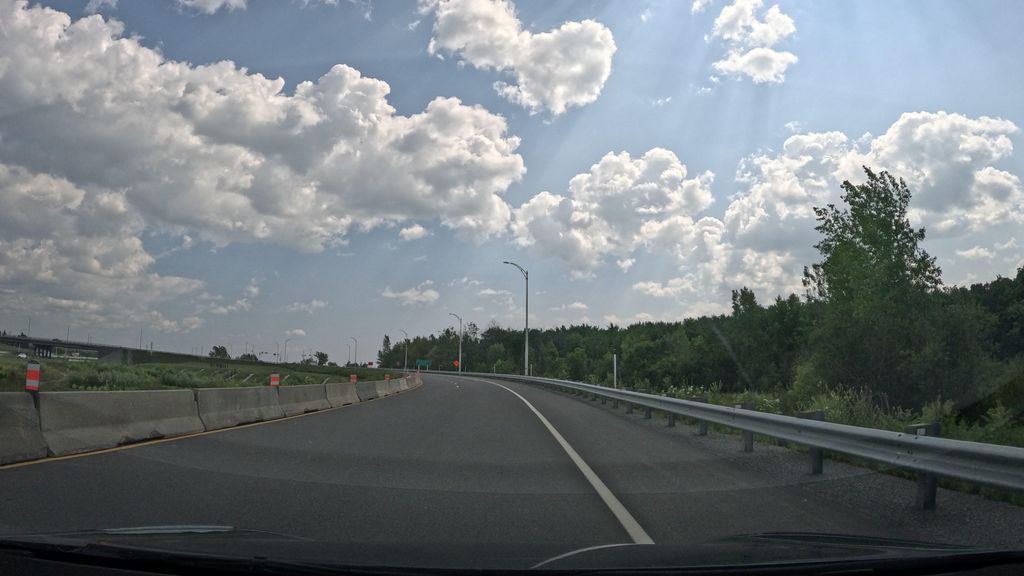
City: montreal